Field crop: maize
Growth stage: 2
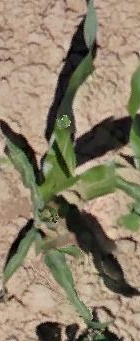
Species: maize